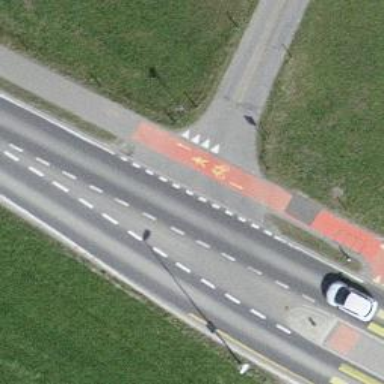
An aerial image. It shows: Marked road crossing.